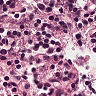
Metastatic tissue present: no